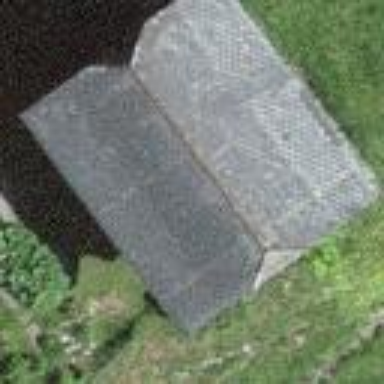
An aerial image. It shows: Rural barn.